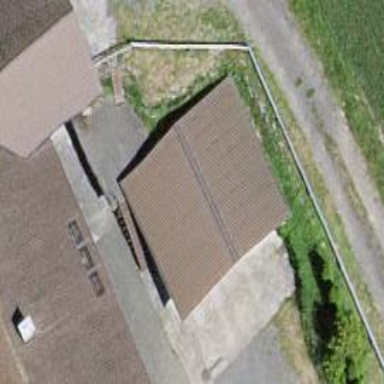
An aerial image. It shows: View of roof of building.